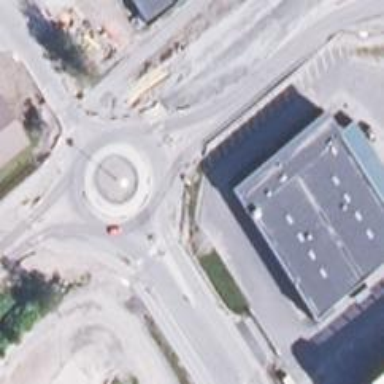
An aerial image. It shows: Secondary road with asphalt surface leading to roundabout junction.